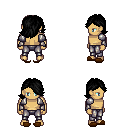
a pixel art fantasy rpg character, male body template, human, tanned skin, steel arm armor, metal pants, black swoop hairstyle, brown slippers, four views (front, back, left, right), 2x2 character sprite sheet, small pixel art, hard edges, no anti-aliasing